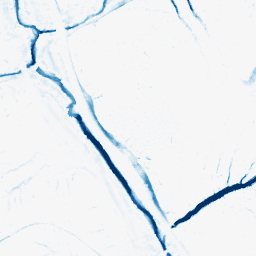
Category: morphological
Decomposition family: morphological
Decomposition parameters: operation: closing
size: 5
Upsampling method: quartic
Upsampling parameters: scale: 4
Upsampling scale: 4